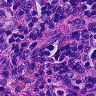
Metastatic tissue present: no